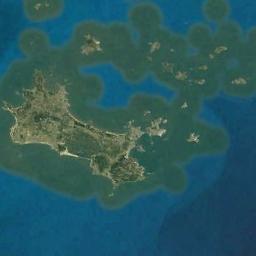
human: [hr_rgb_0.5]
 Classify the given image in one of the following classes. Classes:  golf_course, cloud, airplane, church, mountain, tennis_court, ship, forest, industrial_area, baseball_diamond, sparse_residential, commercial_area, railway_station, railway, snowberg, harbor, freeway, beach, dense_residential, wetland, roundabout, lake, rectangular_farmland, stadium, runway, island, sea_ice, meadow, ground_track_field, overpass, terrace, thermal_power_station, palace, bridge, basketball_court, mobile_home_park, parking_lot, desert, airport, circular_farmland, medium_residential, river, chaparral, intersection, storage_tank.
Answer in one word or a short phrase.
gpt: island